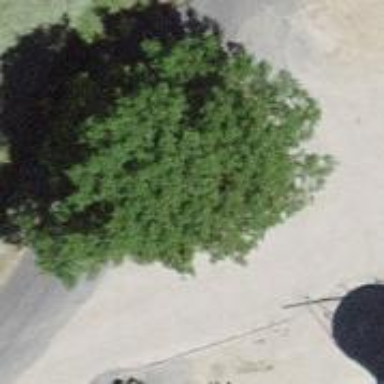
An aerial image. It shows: Single tag "natural: tree."